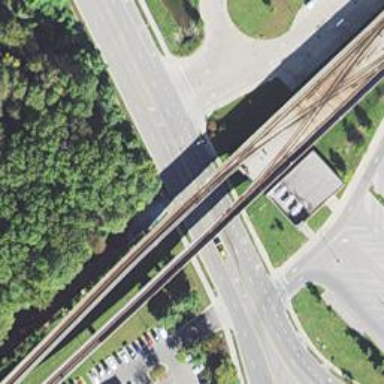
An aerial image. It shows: Railway signal.